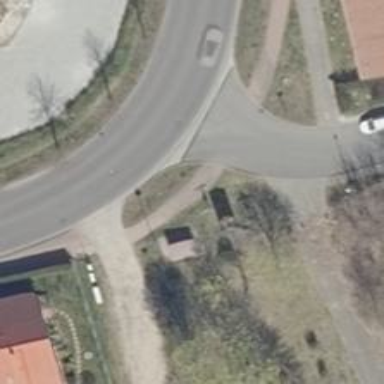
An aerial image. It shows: Road with "give way" sign.